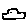
Label: car